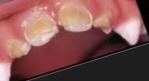
Condition: Caries